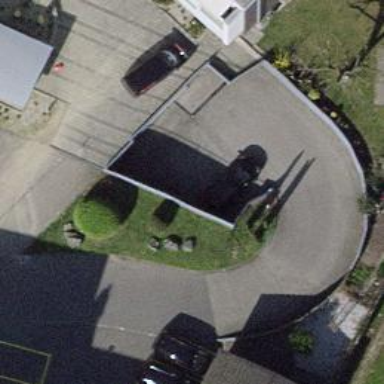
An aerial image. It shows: Parking entrance.